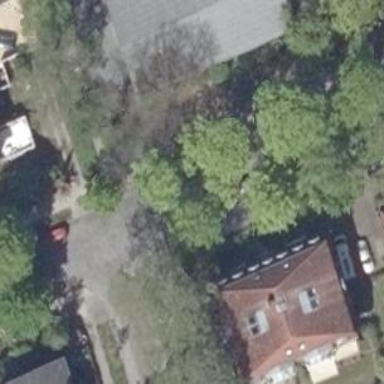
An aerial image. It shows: Avenue of deciduous broadleaved trees.